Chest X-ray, PA view. Patient: 17 years old, sex M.
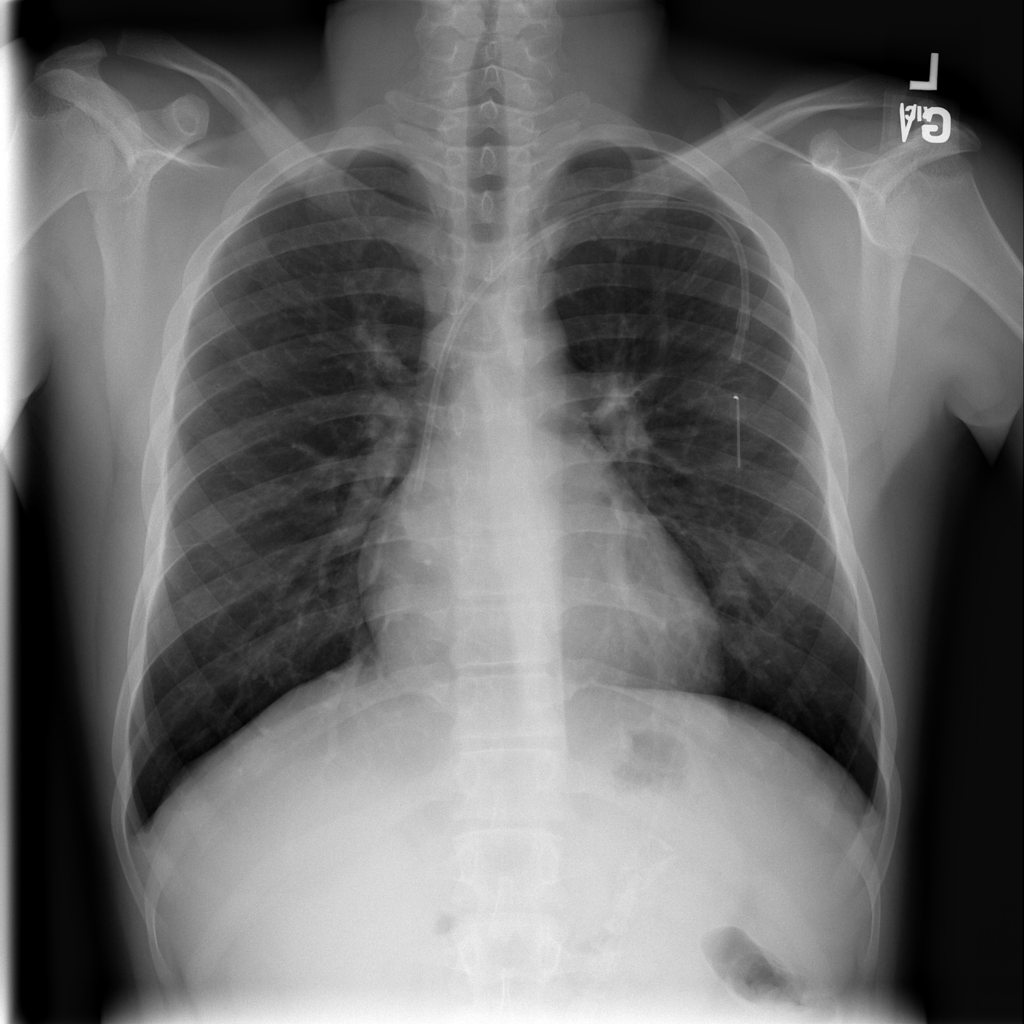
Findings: No Finding